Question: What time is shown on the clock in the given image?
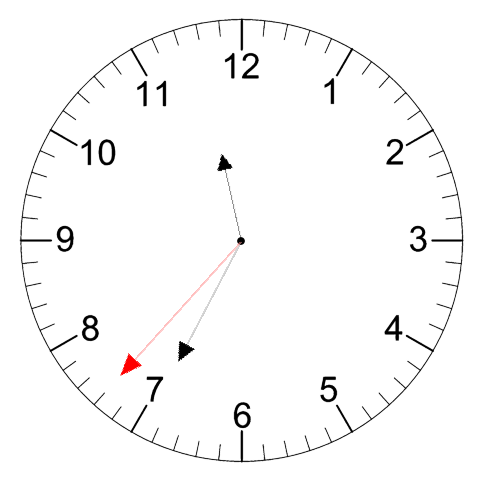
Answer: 11:34:37